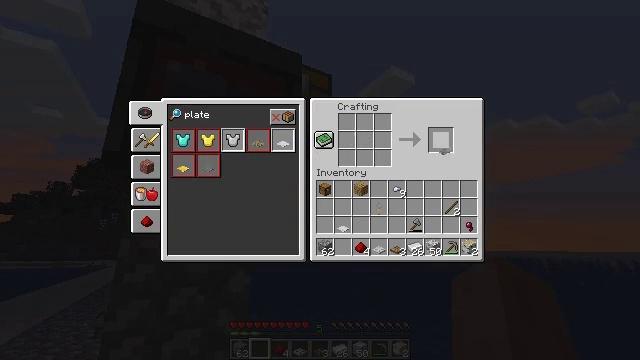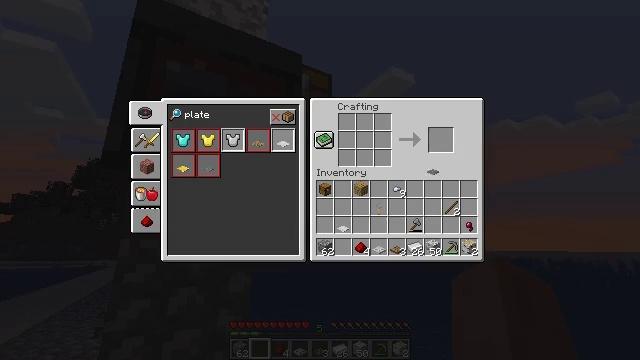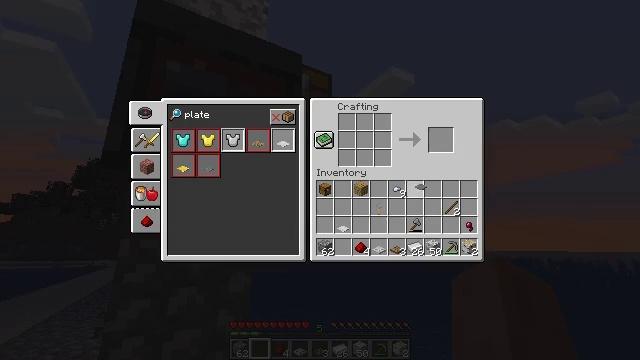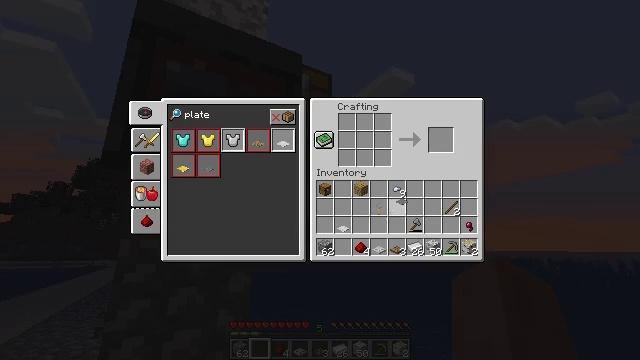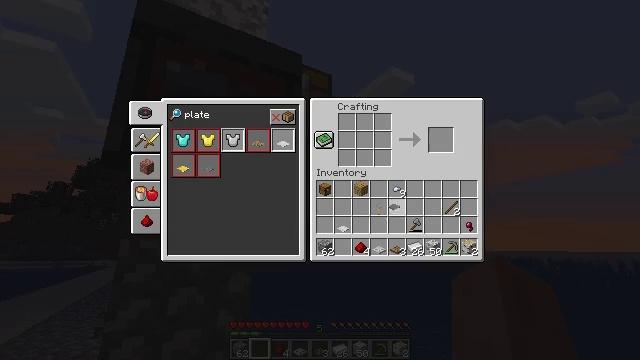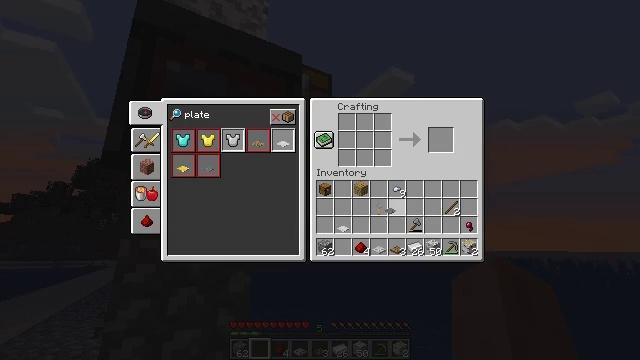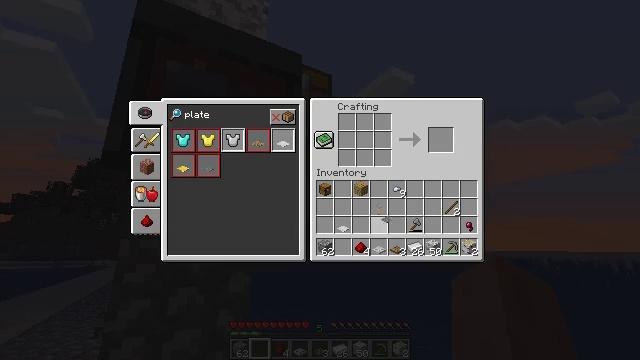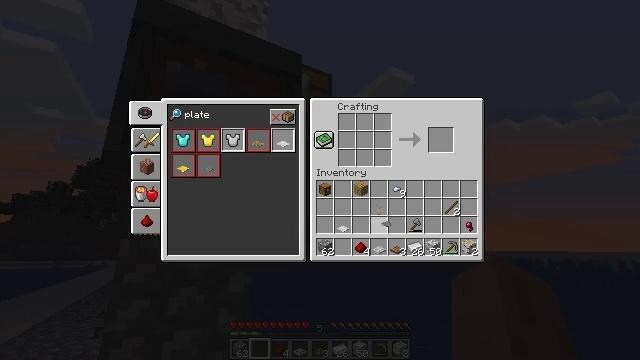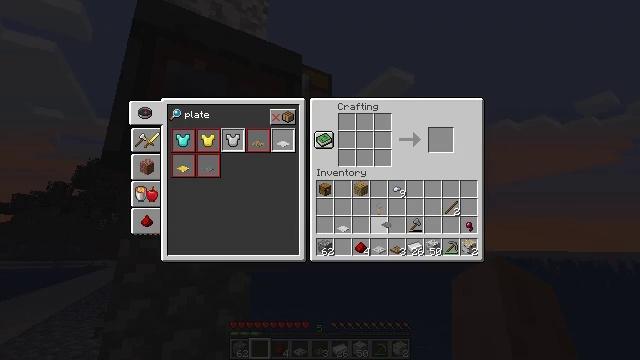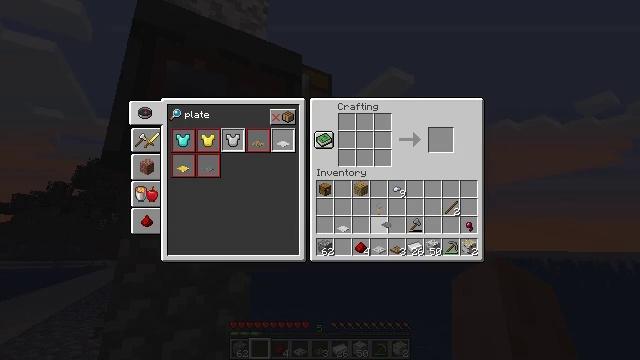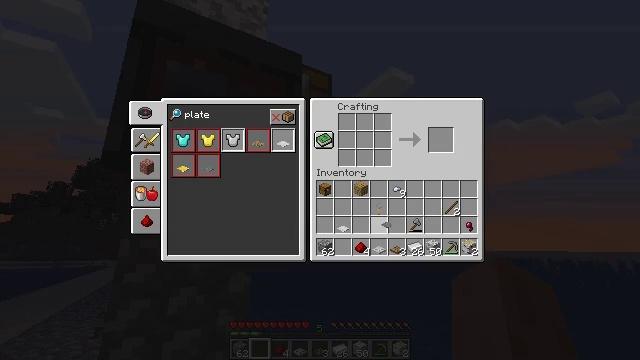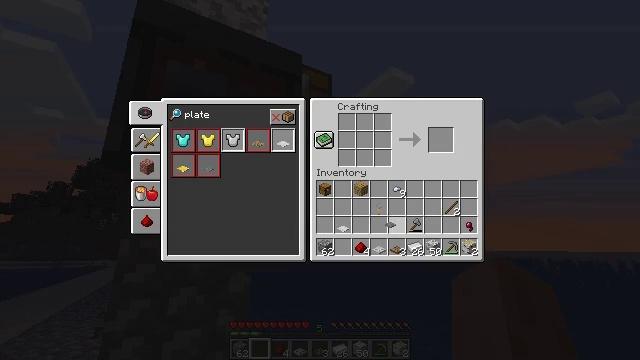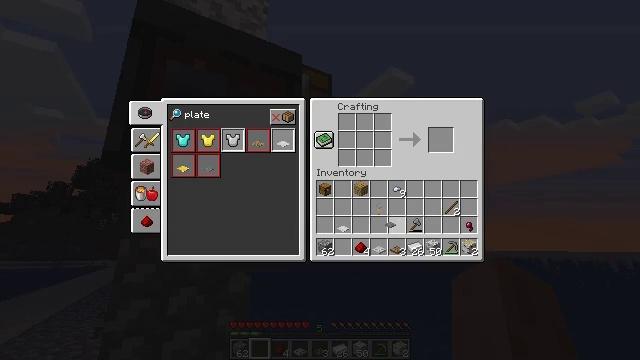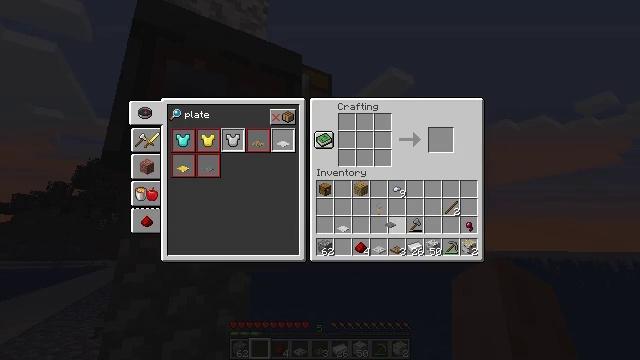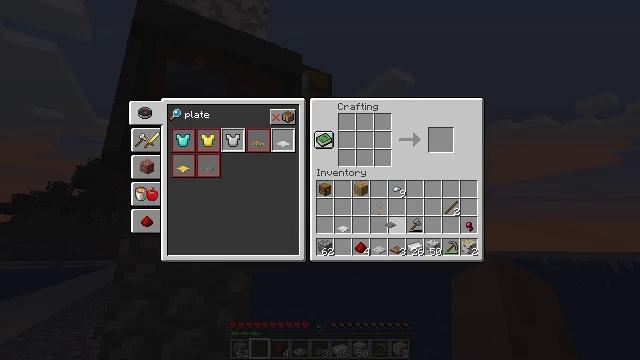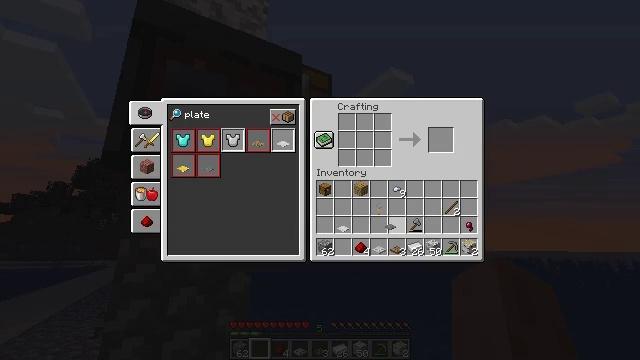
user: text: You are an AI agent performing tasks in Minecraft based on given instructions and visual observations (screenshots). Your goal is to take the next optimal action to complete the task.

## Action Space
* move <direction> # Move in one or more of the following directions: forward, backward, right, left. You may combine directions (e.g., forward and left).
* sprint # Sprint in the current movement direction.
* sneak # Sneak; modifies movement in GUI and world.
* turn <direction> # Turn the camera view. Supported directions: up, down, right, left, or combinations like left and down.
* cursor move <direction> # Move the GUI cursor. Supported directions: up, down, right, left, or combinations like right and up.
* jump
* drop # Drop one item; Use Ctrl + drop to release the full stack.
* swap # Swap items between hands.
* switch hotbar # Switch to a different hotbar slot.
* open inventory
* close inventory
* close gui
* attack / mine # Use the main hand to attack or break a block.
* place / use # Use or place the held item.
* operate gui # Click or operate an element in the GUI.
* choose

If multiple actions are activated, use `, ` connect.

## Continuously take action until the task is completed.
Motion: motion action
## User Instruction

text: Craft the detector rail with iron ingots and redstone.
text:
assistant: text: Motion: cursor move left and down, open gui
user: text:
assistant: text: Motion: cursor move left and down
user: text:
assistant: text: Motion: cursor move left and down
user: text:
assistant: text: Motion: cursor move left
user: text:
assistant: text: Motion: no_op
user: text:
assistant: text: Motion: cursor move down
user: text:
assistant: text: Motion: no_op
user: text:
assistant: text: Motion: no_op
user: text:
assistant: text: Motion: no_op
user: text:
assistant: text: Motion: no_op
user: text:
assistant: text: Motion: no_op
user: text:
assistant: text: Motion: no_op
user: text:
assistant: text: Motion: no_op
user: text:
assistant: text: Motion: no_op
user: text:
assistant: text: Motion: no_op
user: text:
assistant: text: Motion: no_op
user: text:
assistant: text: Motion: no_op
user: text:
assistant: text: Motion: no_op
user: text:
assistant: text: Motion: no_op
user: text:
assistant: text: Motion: operate gui
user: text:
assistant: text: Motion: operate gui
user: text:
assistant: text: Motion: operate gui
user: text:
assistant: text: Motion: operate gui
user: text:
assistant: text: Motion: no_op
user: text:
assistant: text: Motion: no_op
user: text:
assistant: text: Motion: no_op
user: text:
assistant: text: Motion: no_op
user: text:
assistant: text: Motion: no_op
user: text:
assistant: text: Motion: no_op
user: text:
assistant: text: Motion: no_op